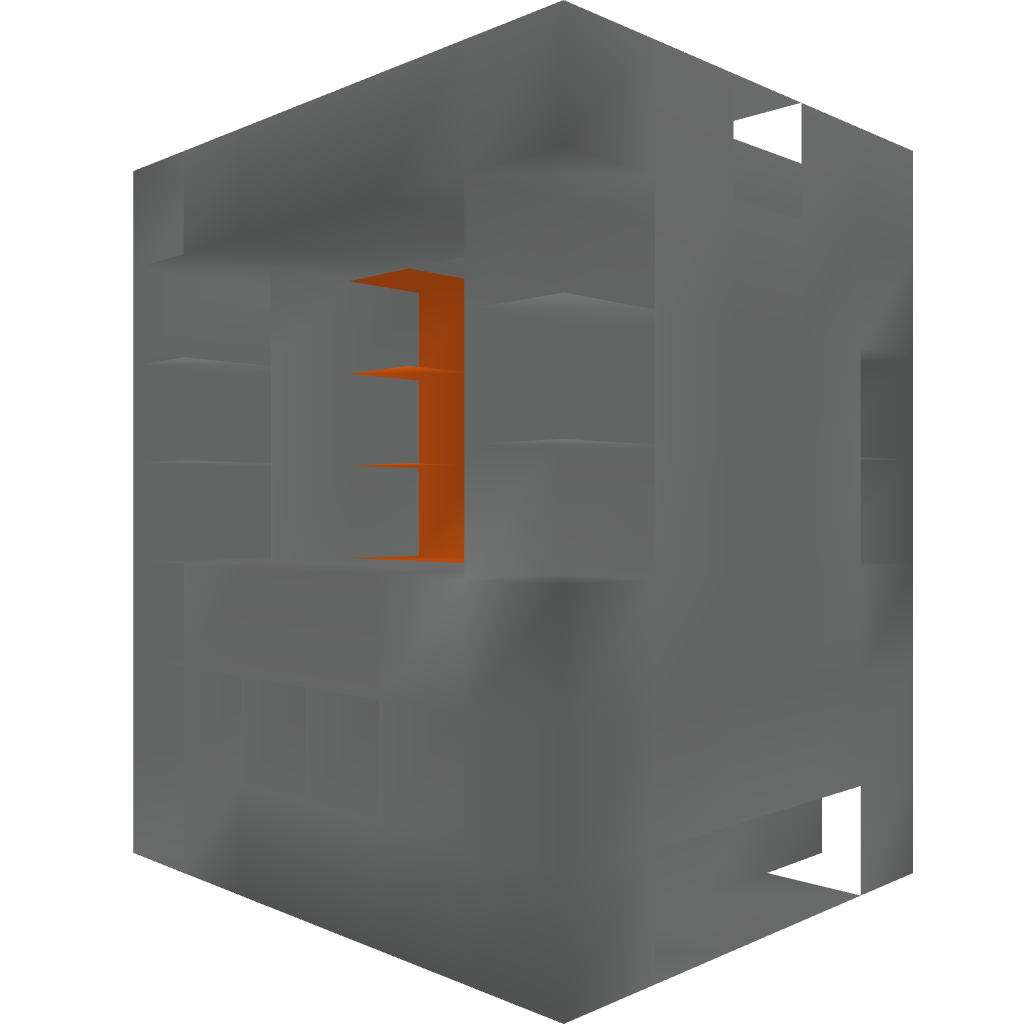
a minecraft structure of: Lavawalk 1